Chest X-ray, AP view. Patient: 40 years old, sex F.
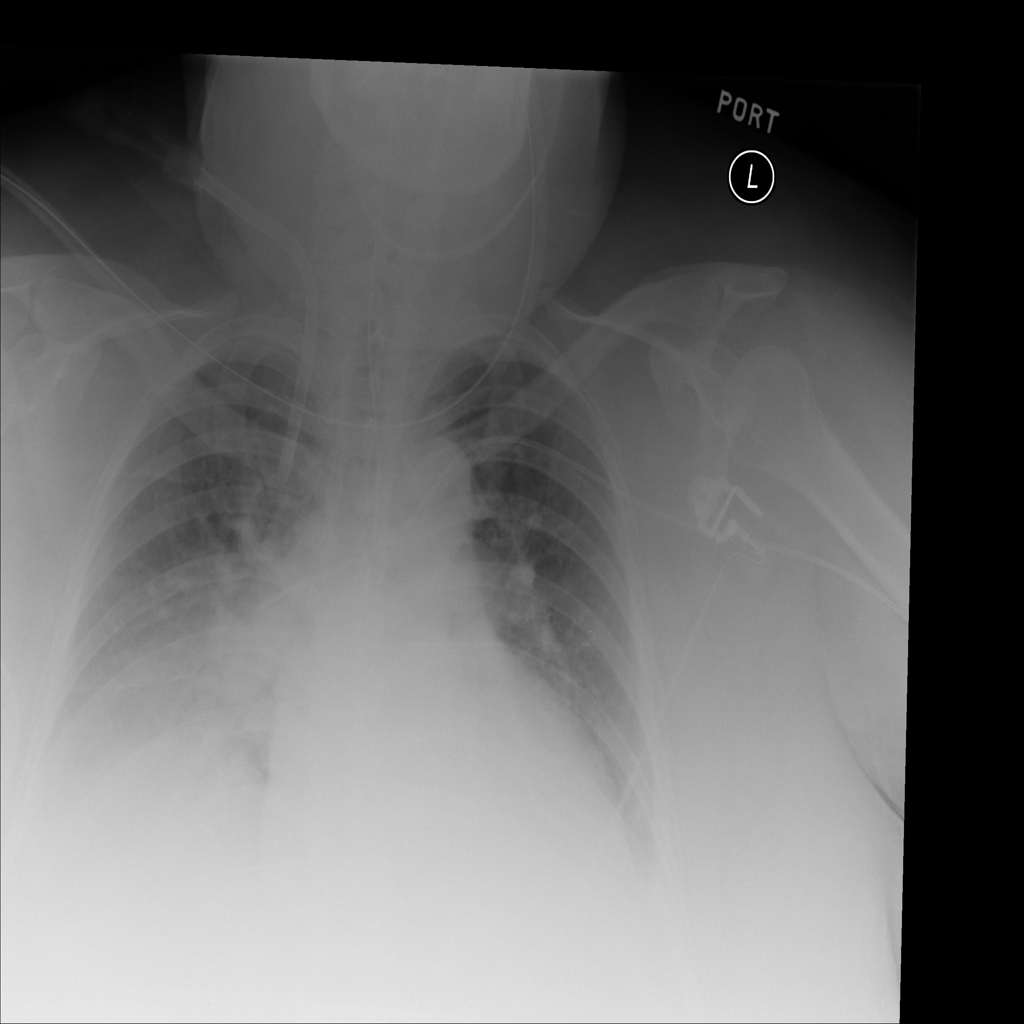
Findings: No Finding